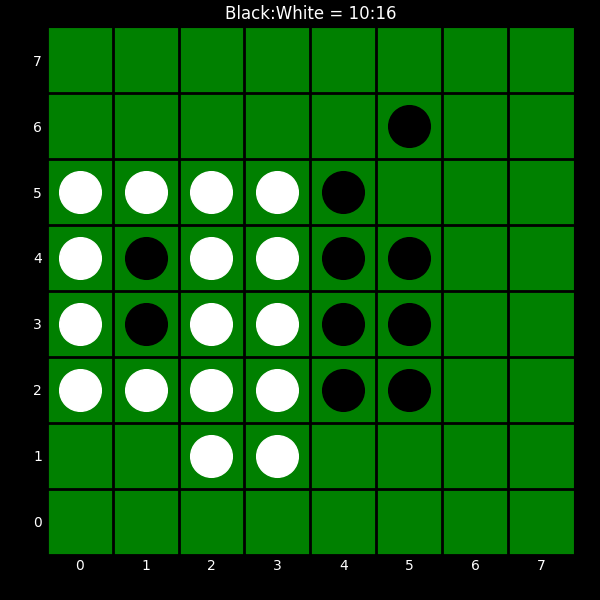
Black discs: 10
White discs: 16